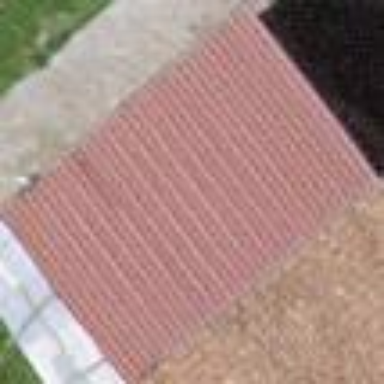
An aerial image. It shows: View of roof of building.